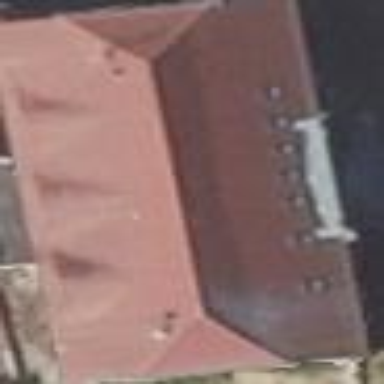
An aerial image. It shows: Building.